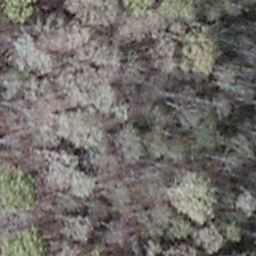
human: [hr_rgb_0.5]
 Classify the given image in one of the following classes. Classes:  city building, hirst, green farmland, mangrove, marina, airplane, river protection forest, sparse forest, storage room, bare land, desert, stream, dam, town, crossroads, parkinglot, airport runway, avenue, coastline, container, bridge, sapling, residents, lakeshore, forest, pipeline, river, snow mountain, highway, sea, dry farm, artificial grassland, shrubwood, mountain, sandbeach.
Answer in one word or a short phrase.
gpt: shrubwood